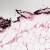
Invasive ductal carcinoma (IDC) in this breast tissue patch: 0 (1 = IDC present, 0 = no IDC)